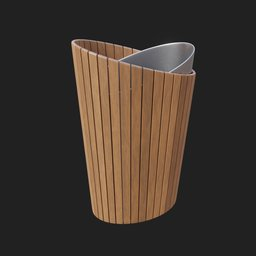
Label: tools